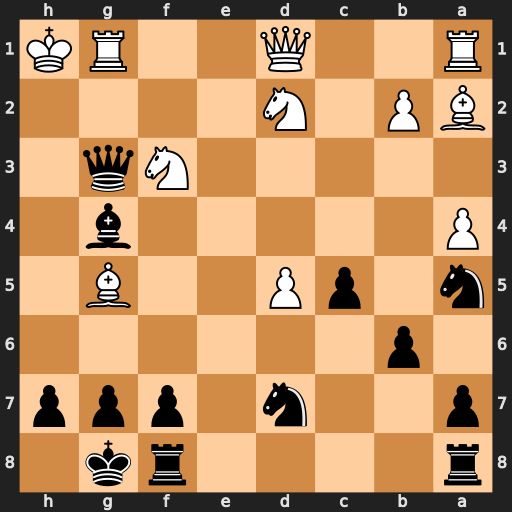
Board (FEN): r4rk1/p2n1ppp/1p6/n1pP2B1/P5b1/5Nq1/BP1N4/R2Q2RK
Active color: b
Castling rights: -
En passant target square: -
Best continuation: Qh3+ Nh2 Bxd1